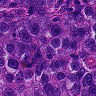
Metastatic tissue present: yes